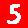
Digit: 5